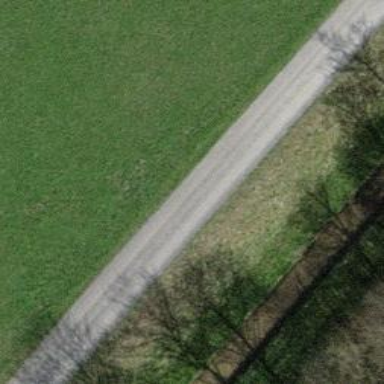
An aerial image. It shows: Track with grade 2 tracktype.